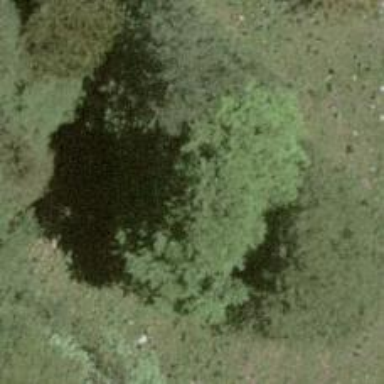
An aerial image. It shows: Beautiful tree in nature.